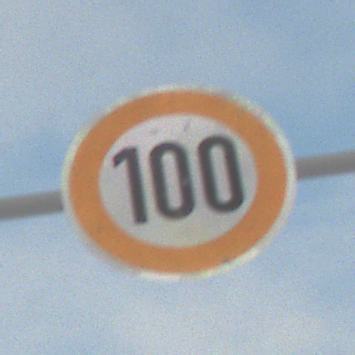
Verkehrszeichen: Geschwindigkeit100
Umgebung: Outdoor, Nature
Tageszeit: MorningAfternoon
Wetter: Overcast
Licht: Natural
Jahreszeit: Winter
Kontrast: LowContrast